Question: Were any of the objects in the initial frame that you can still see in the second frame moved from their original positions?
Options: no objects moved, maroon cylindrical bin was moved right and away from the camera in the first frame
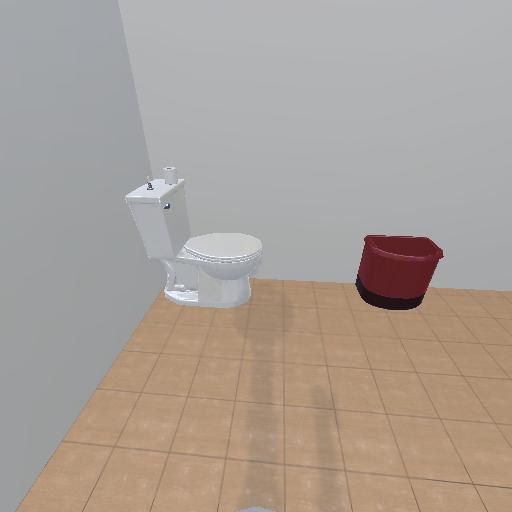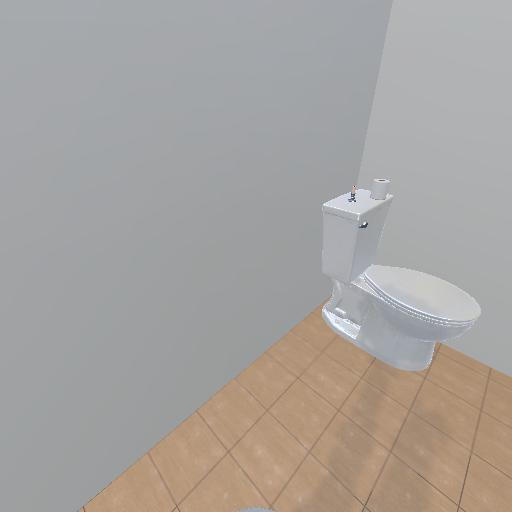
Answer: no objects moved